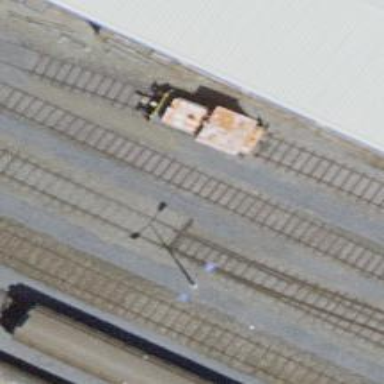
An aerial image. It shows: Railway switch.